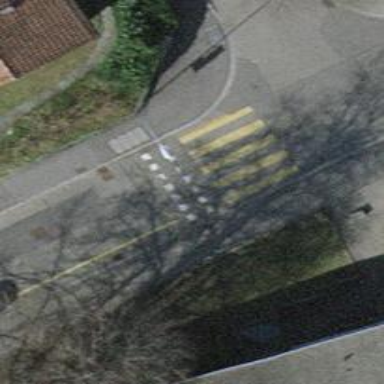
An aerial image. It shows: Uncontrolled footway crossing with markings.